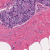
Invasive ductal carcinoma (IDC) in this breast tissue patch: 0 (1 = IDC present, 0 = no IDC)